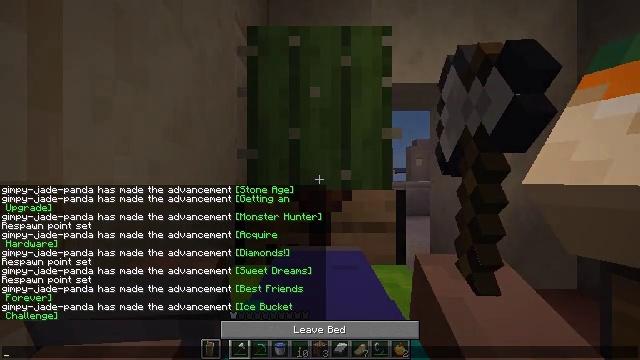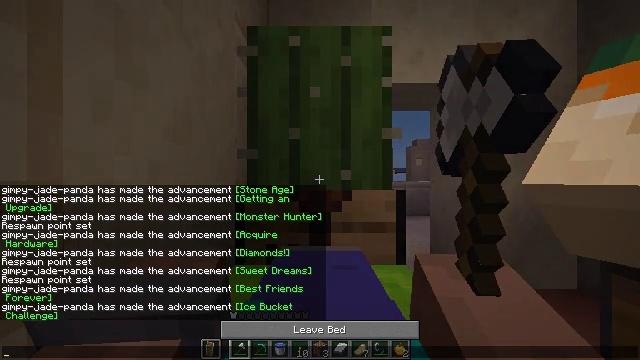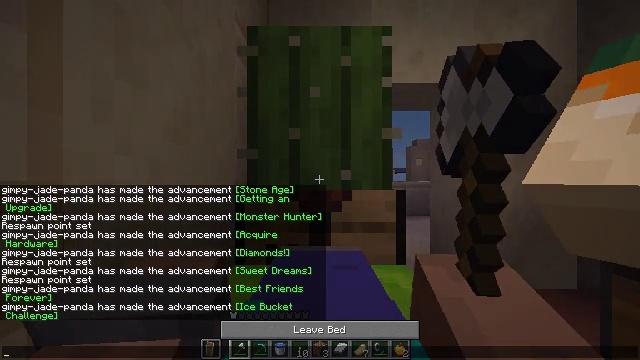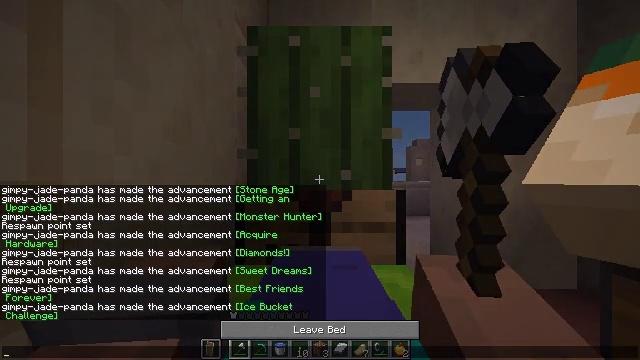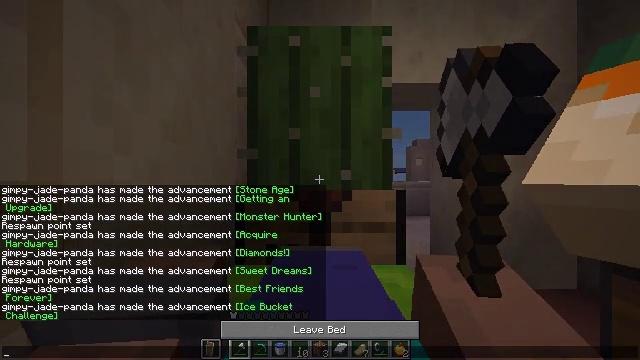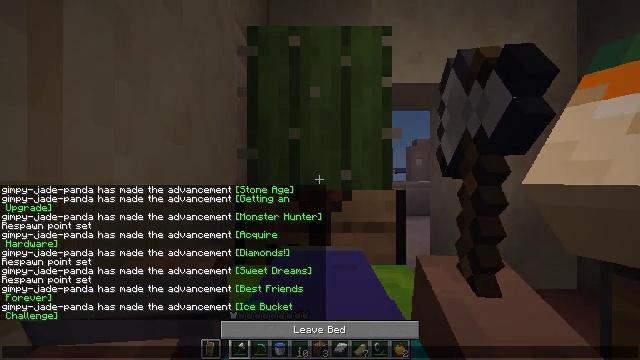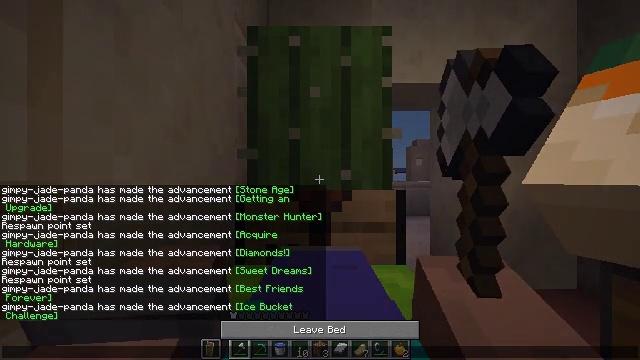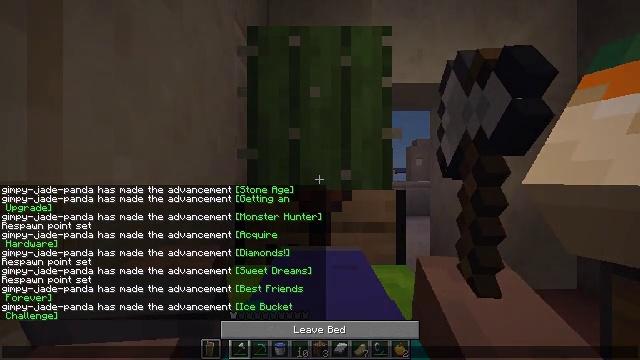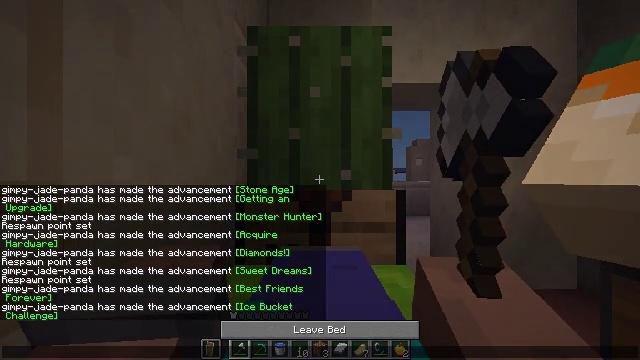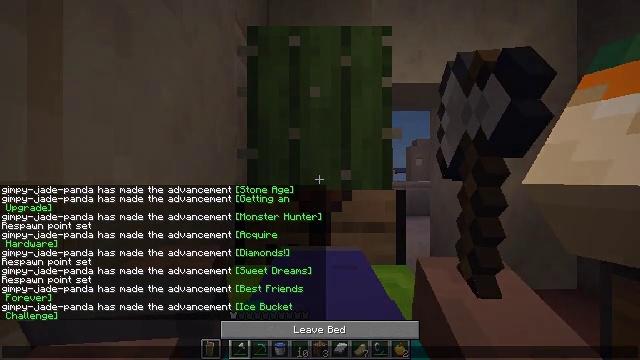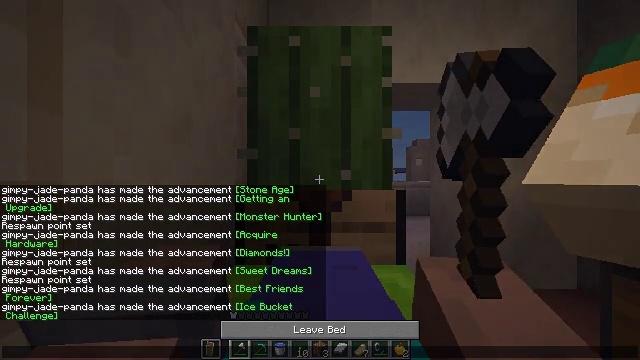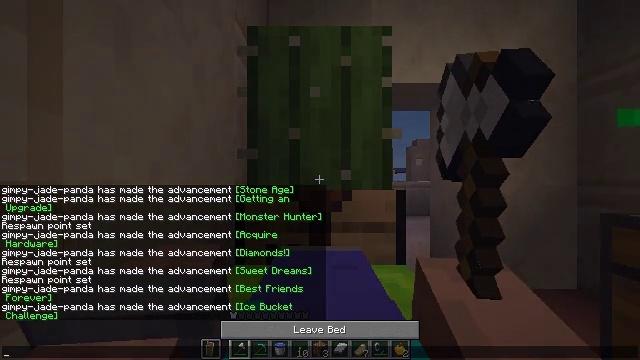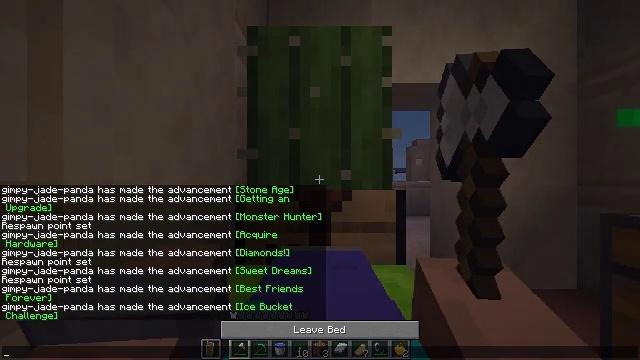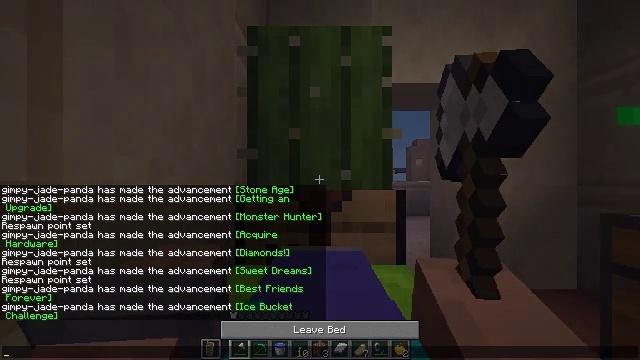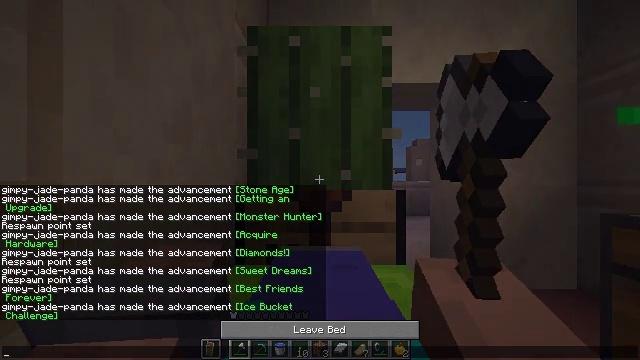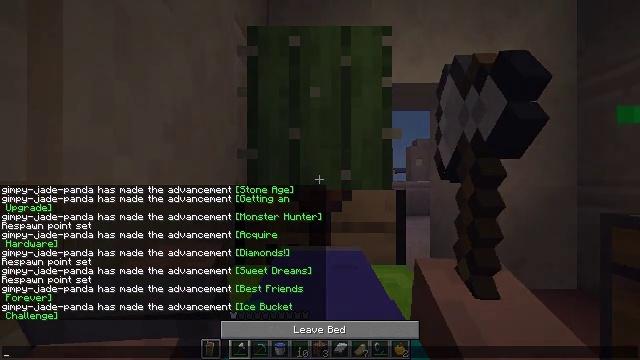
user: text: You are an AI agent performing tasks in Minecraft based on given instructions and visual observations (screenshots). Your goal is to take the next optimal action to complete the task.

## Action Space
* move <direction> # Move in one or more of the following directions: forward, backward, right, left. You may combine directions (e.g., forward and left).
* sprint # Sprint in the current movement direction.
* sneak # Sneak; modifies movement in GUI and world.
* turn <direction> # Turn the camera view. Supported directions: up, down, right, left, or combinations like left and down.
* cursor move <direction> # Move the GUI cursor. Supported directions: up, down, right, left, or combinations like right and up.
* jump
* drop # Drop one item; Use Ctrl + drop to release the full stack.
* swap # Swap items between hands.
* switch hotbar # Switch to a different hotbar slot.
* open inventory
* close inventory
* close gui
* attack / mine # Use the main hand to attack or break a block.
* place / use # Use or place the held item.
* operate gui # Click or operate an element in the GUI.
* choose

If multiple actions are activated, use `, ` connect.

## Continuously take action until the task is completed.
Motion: motion action
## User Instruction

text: Collect the cactus block.
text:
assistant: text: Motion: no_op
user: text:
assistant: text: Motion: no_op
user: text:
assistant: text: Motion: no_op
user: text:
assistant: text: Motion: no_op
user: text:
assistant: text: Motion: no_op
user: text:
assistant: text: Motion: no_op
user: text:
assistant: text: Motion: no_op
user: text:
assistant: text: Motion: no_op
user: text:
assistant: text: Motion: no_op
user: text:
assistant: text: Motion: no_op
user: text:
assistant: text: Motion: no_op
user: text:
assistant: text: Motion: no_op
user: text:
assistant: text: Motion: no_op
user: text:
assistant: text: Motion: no_op
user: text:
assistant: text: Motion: no_op
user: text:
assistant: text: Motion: no_op
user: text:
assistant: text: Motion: no_op
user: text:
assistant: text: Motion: no_op
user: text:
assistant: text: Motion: no_op
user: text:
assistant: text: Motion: no_op
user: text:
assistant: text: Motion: no_op
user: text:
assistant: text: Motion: no_op
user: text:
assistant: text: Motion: no_op
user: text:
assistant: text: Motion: no_op
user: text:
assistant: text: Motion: no_op
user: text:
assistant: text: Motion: no_op
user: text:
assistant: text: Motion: no_op
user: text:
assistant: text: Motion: no_op
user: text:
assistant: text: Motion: no_op
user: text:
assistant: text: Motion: no_op